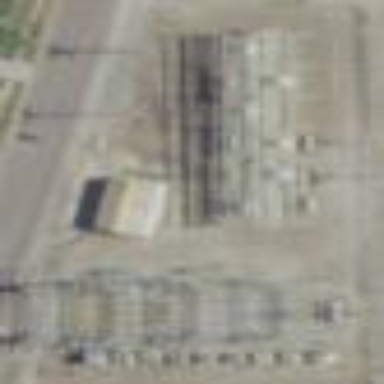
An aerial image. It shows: Power substation.